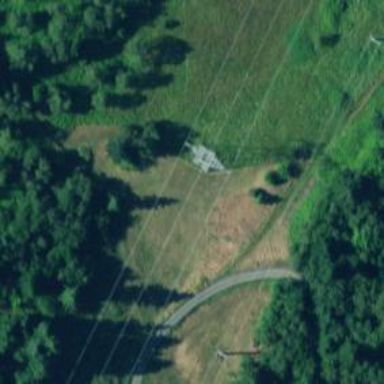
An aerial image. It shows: Lattice structure tower used for power transmission.